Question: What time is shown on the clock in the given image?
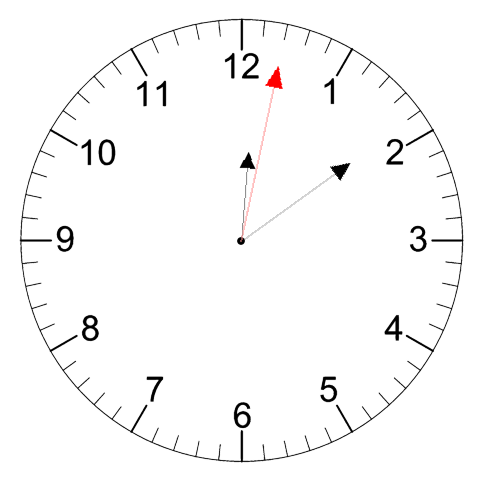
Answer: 12:09:02